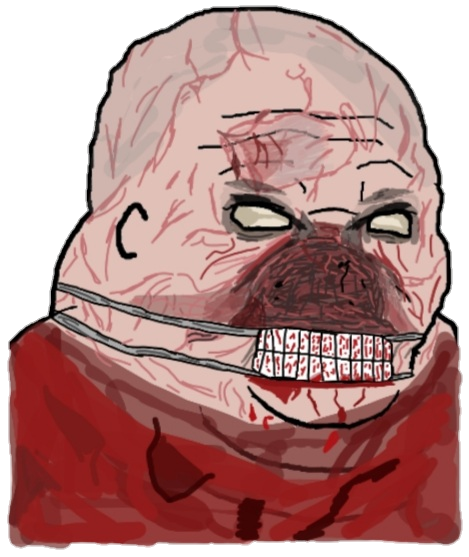
Label: 5_Blobjak